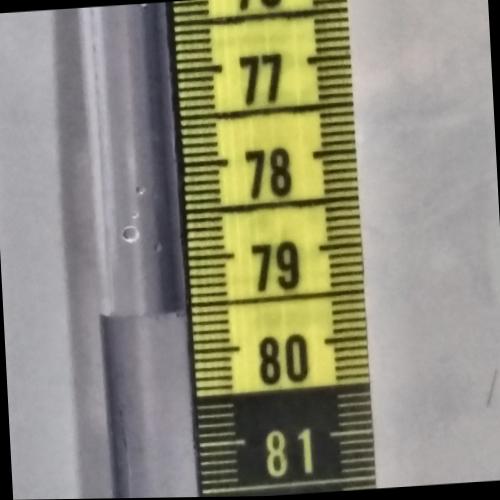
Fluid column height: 79.5 cm